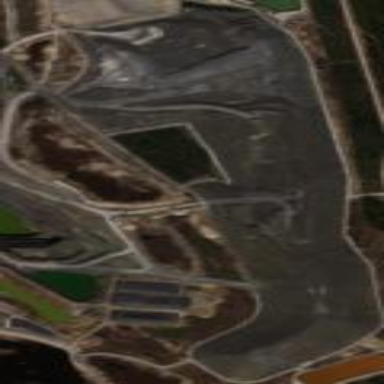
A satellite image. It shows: Landfill site specifically for mining waste.